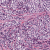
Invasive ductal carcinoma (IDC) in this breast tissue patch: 1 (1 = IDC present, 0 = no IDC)